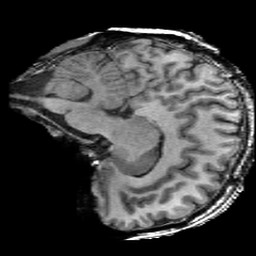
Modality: T1w
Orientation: sagittal
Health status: ill
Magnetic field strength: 3 T